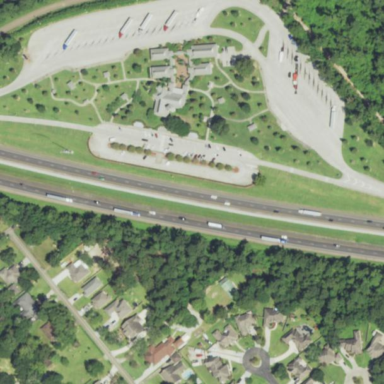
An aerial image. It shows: Rest area on the road.